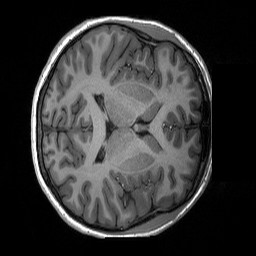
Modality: T1w
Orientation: axial
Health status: ill
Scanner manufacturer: siemens
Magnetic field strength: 3 T
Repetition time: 2.3 s
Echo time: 0.00226 s